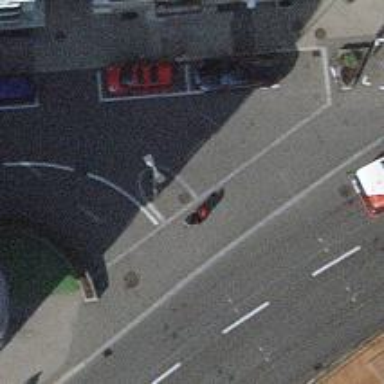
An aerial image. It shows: Unmarked crossing on the road.